Milling tool wear sample.
Tool blade image: 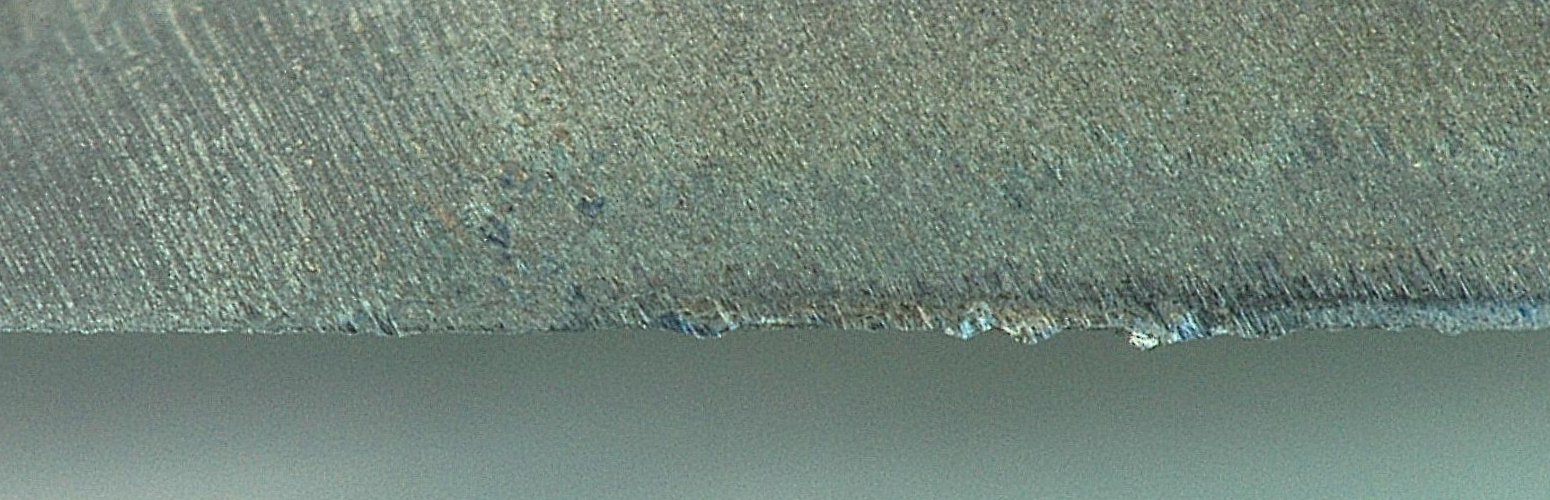
Chip image: 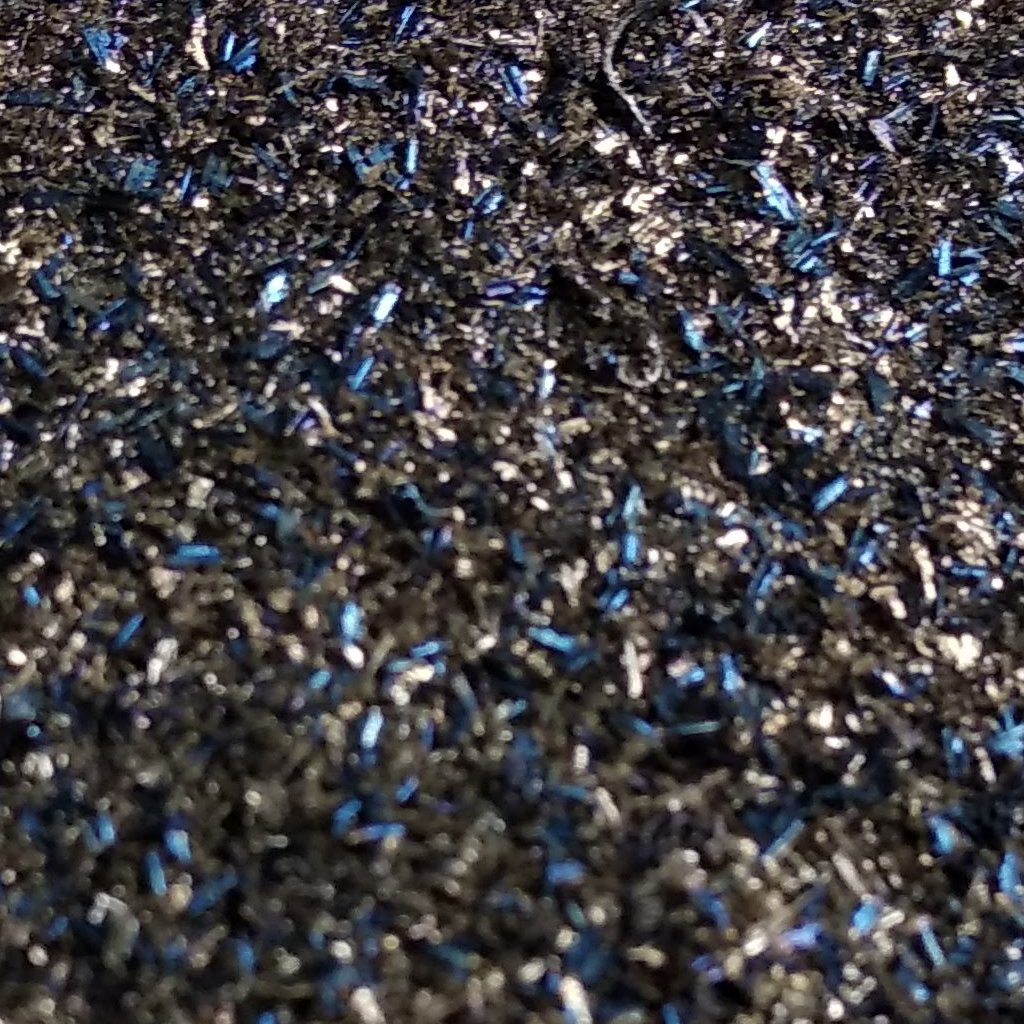
Workpiece image: 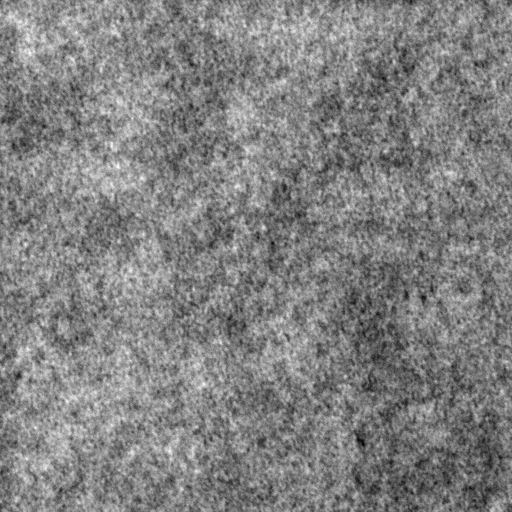
Tool wear state: dulled
Gaps: 11.75
Flank wear: 107.51
Overhang: 19.68
Force-signal Mel-spectrograms (X, Y, Z axes): 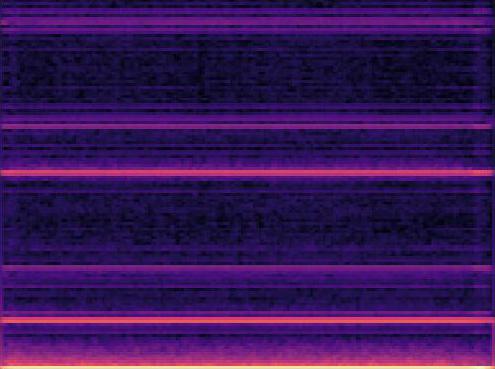 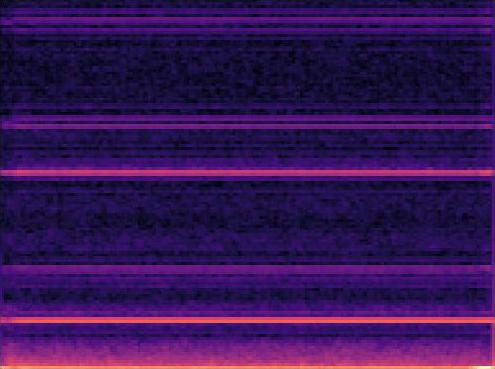 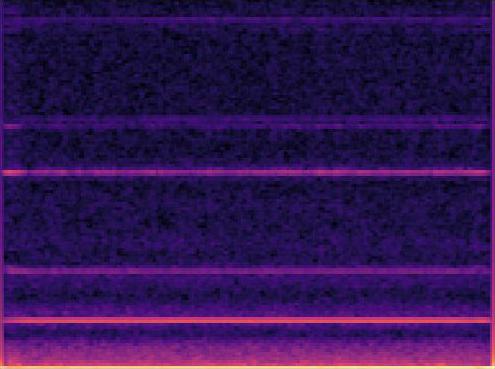
Force-signal scalograms (X, Y, Z axes): 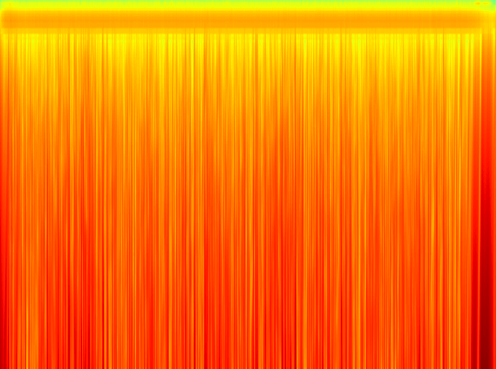 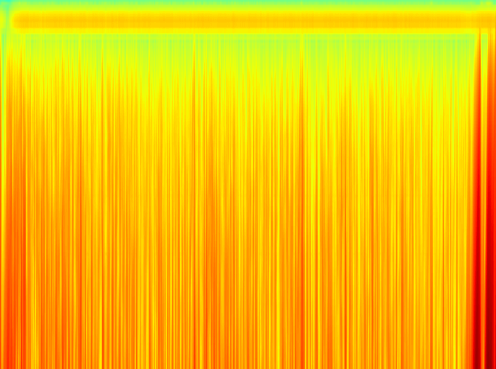 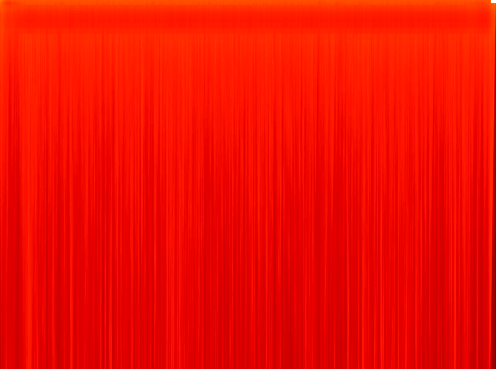
Force phase: accelerated_severe_wear